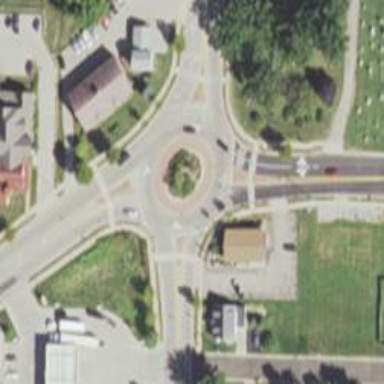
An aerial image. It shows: Primary highway intersecting roundabout.